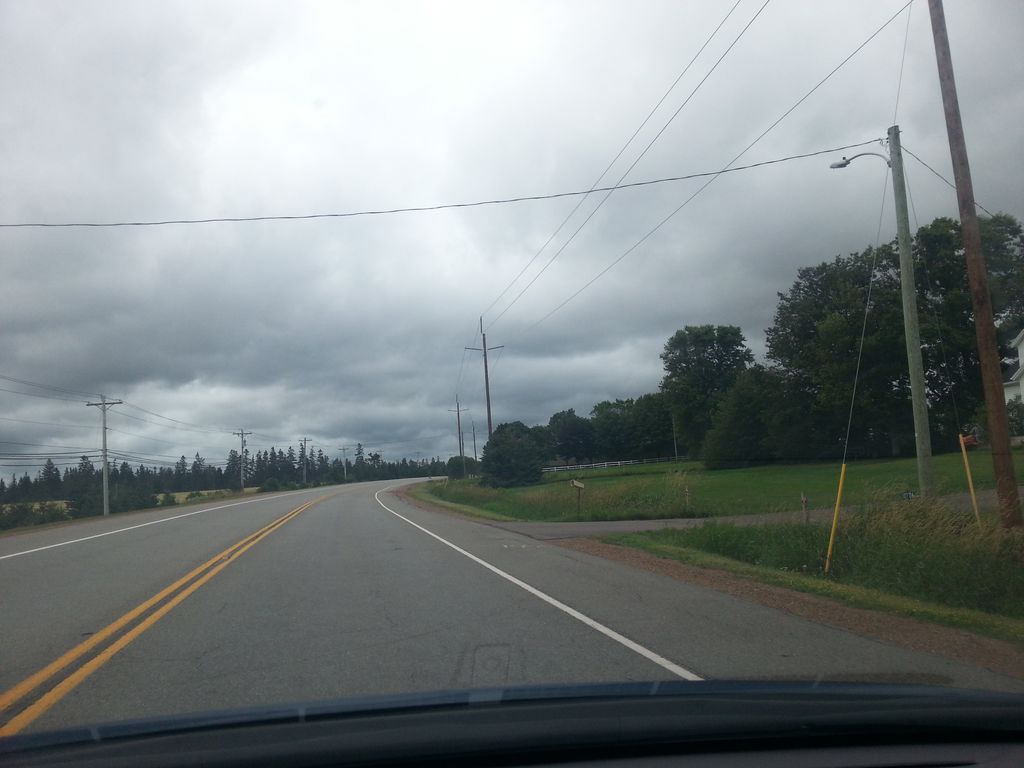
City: charlottetown